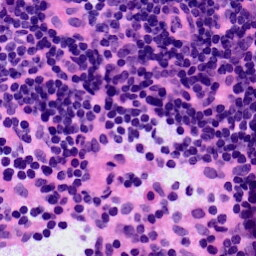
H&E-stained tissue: LymphNode